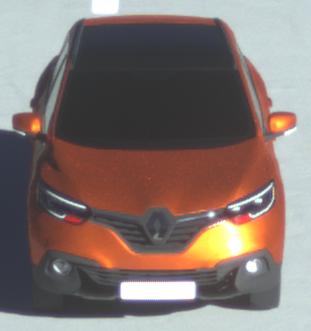
Make: Renault
Model: Kadjar ENERGY TCe 130
Detailed model: Kadjar
Model produced from: 2015/05
Model produced until: 2018/08
Doors: 5
Color: orange
Road condition: wet road
Daytime: morning or afternoon
Contrast: high contrast